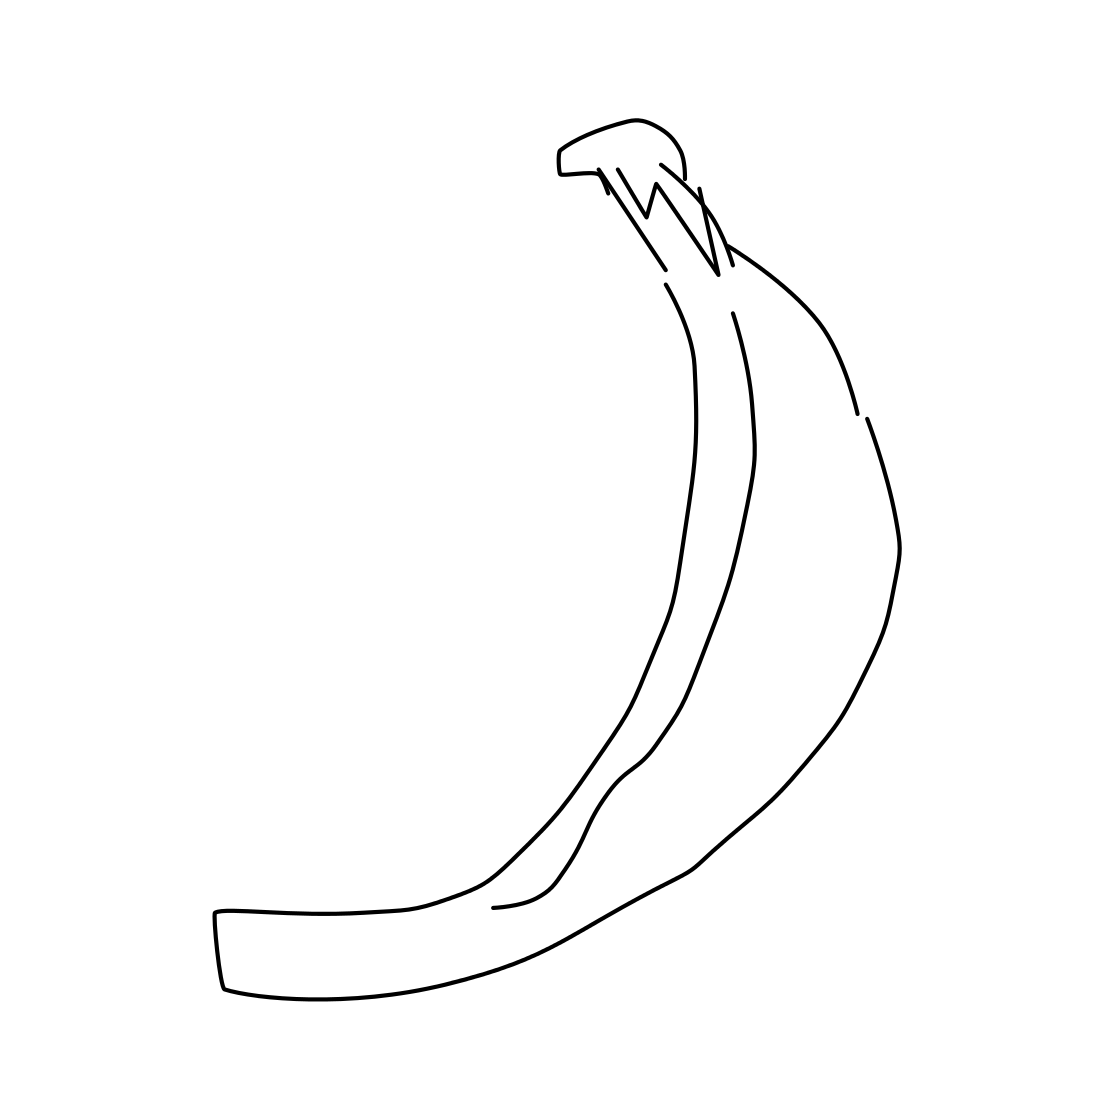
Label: banana